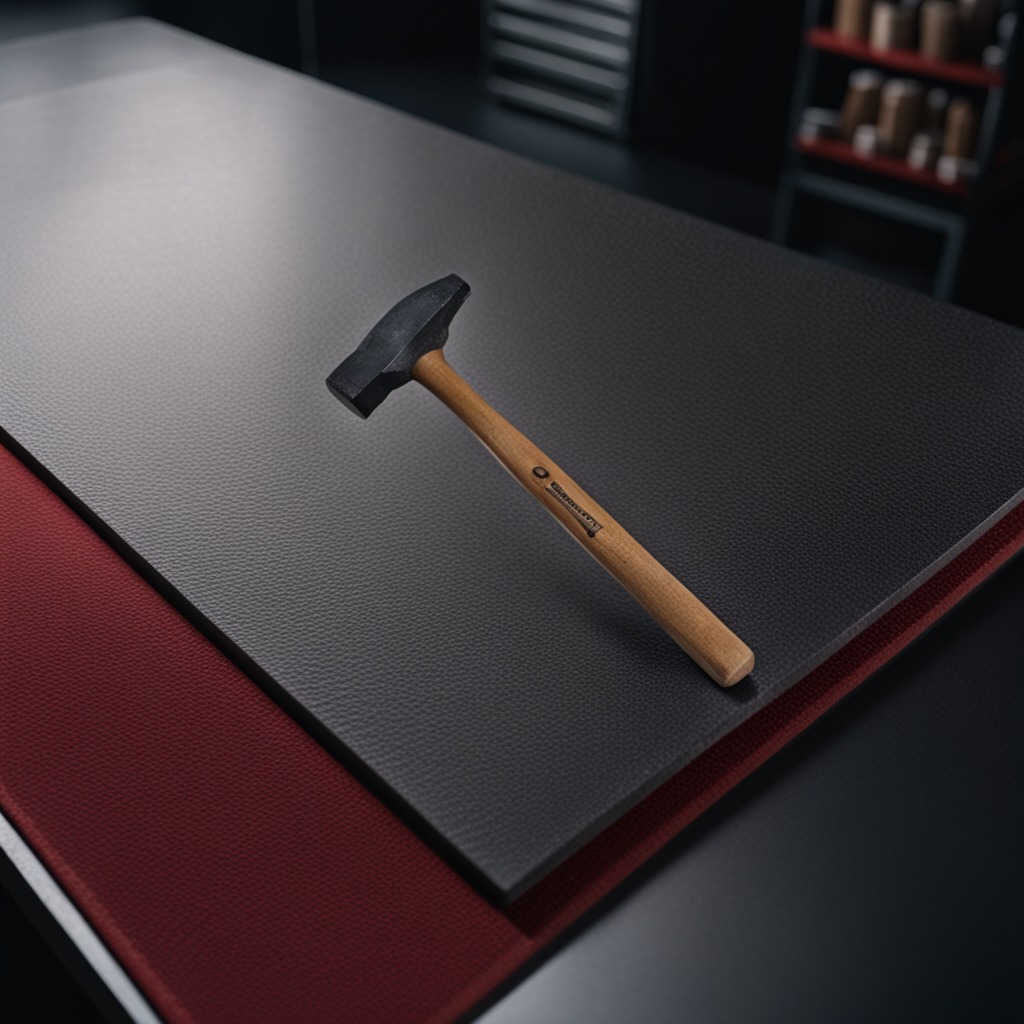
A hammer is lying on a clean granite tabletop covered with a red rubber mat inside a workshop at night dim ambient light soft shadows worn but beneath the mat